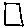
Label: square